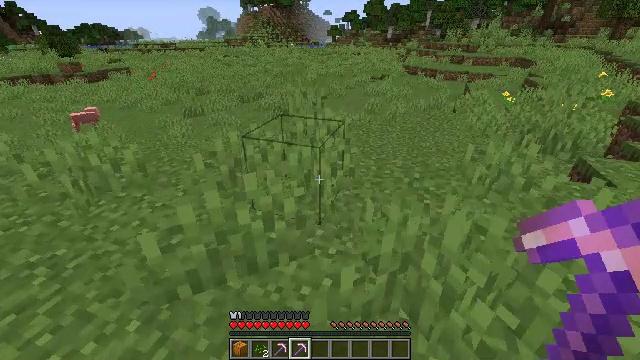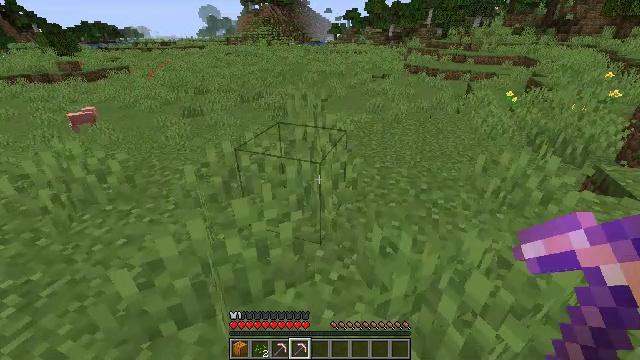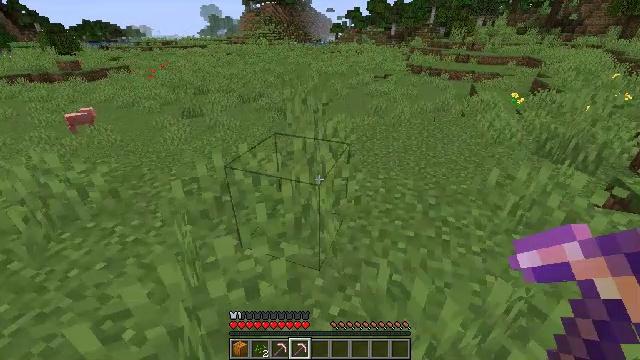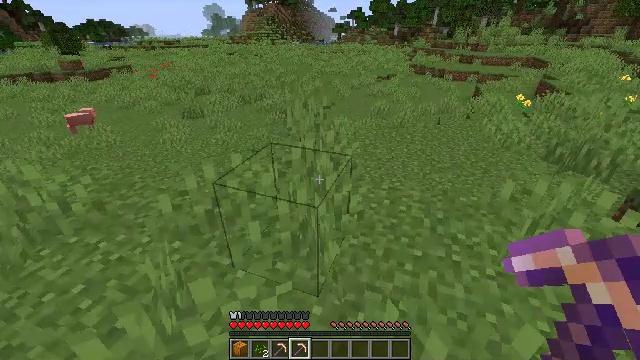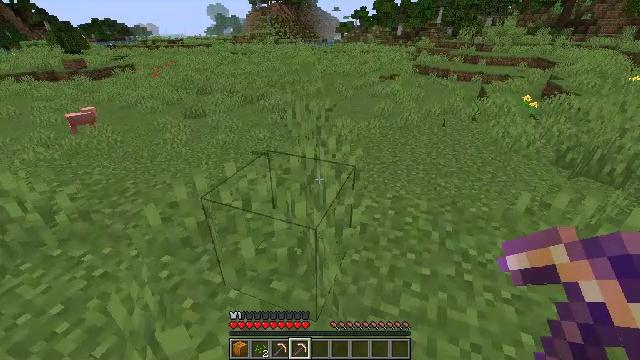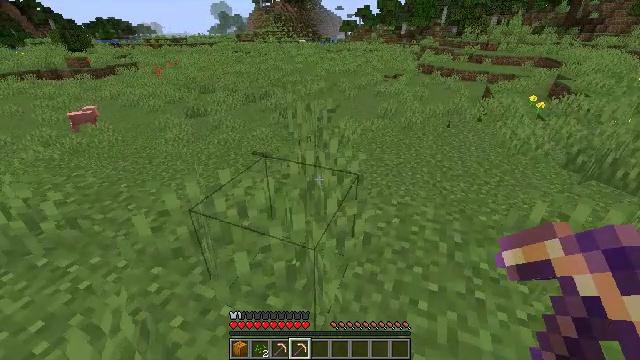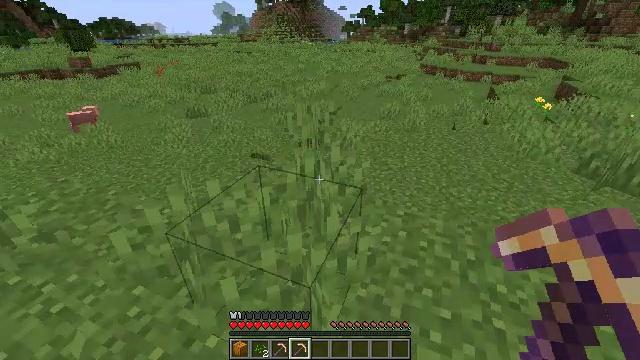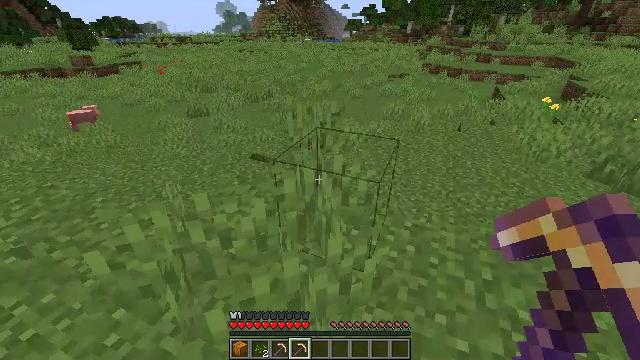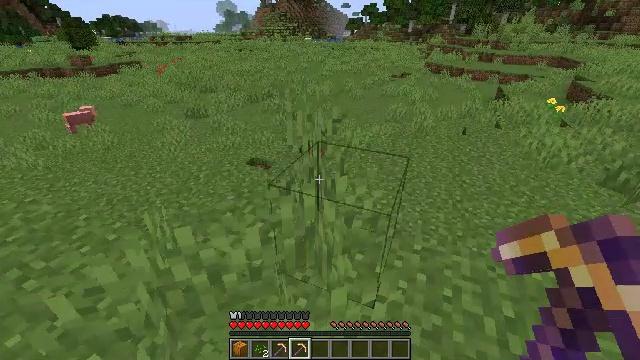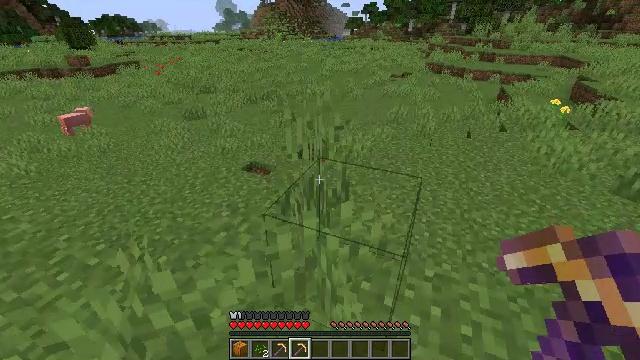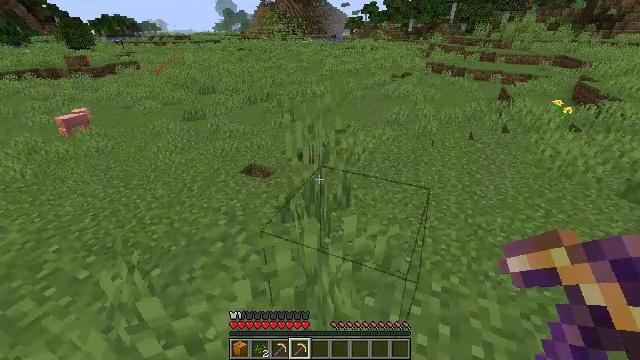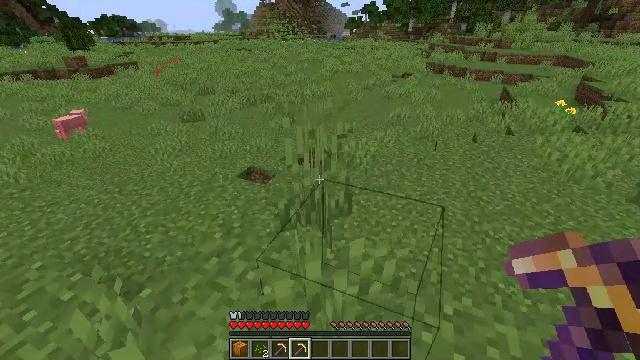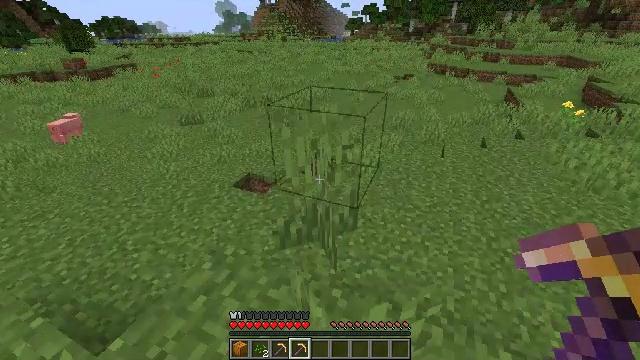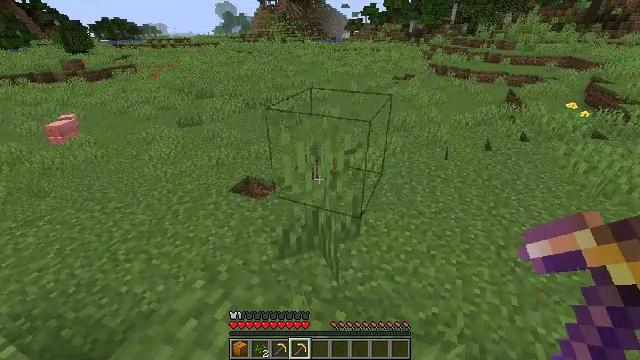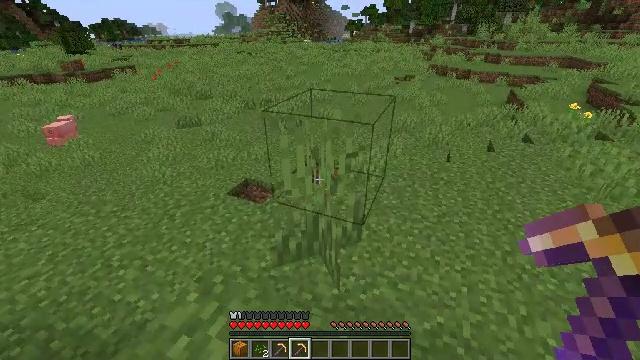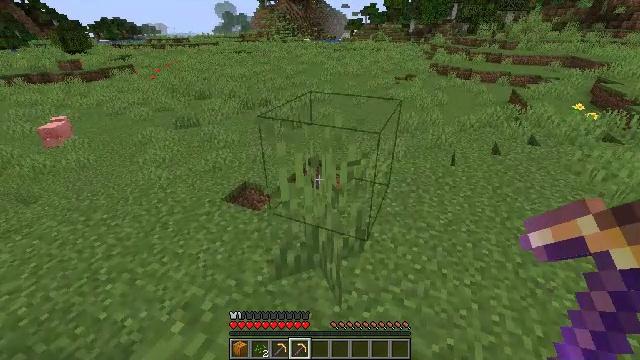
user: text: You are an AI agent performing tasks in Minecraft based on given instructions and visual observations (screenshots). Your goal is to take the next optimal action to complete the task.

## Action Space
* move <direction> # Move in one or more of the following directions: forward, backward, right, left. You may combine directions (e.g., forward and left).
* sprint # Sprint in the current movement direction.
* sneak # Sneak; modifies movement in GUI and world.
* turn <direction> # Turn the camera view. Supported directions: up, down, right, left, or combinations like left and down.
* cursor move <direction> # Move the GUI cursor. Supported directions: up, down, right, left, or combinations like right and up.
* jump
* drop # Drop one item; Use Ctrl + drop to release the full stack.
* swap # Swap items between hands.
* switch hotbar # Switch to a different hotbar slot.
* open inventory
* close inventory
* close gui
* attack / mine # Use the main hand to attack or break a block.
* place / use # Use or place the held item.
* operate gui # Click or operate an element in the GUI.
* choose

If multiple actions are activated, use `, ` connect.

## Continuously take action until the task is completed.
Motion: motion action
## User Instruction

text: Harvest grass block to clear the area.
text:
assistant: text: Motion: move forward
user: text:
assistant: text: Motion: move forward
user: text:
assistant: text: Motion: move forward
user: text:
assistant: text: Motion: move forward
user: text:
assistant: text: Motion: move forward
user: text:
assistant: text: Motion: move forward
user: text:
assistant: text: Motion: move forward
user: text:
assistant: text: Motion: move forward
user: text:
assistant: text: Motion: move forward
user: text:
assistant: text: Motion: move forward
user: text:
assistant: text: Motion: move forward
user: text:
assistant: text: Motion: move forward
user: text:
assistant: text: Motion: move forward
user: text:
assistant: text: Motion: move forward
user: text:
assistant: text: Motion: move forward
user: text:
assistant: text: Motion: move forward
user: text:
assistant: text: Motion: move forward
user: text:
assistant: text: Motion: move forward
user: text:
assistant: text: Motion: move forward
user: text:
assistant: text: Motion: move forward
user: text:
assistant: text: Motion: move forward
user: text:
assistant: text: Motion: move forward
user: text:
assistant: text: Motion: move forward
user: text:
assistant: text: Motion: move forward
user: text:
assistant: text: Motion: move forward
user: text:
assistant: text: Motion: move forward
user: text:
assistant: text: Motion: move forward
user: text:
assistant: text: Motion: move forward
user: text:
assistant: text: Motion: move forward
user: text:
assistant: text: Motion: move forward